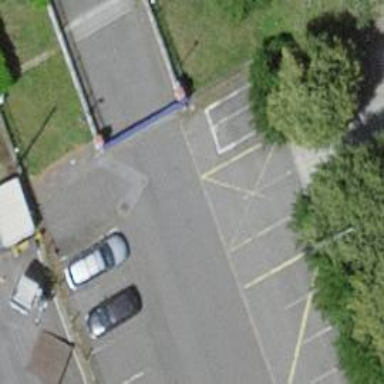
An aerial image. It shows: Gate.